Brain MRI, t1w sequence, axial 2D slice.
Patient: age 38, sex F, weight 78 kg, height 1.78 m
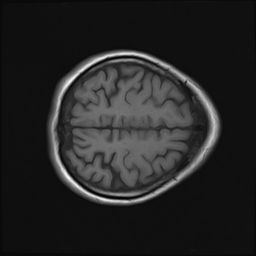